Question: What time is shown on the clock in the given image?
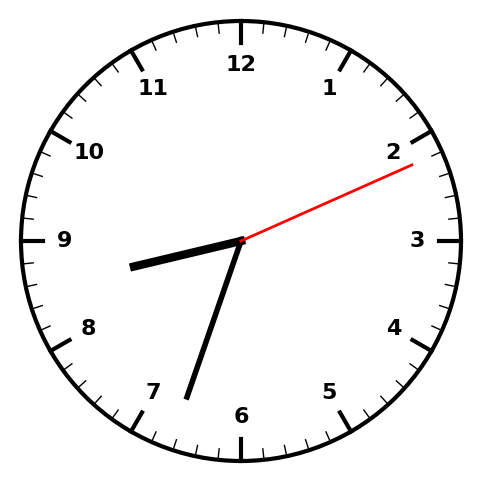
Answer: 08:33:11